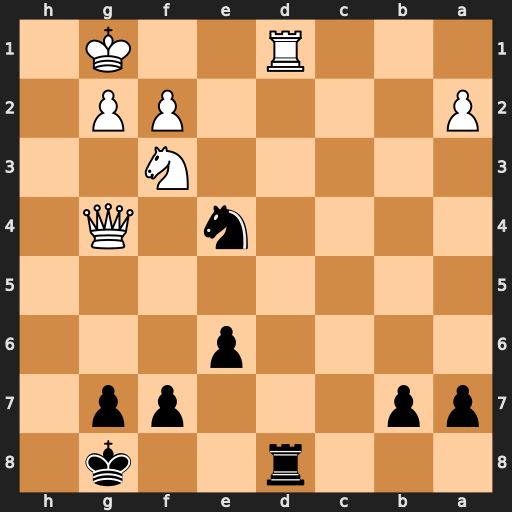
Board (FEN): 3r2k1/pp3pp1/4p3/8/4n1Q1/5N2/P4PP1/3R2K1
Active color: b
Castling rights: -
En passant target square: -
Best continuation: Rxd1+ Kh2 Rh1+ Kxh1 Nxf2+ Kh2 Nxg4+